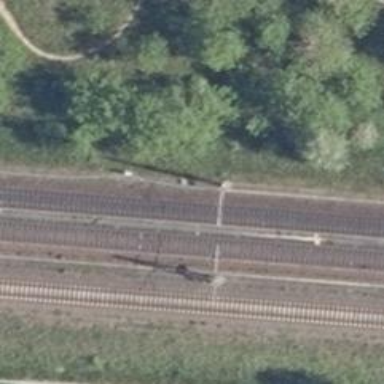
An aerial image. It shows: Railway milestone with catenary mast.